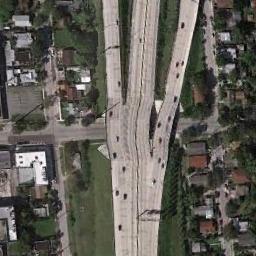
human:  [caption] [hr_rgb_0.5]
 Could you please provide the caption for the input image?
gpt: The overpass is on the grass next to some houses .

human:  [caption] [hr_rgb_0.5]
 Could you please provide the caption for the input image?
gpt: There are four large trucks on the overpass .

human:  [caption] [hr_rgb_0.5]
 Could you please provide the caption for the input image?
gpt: The cross-line overpass is over the road and the overpass is flanked by residential areas .

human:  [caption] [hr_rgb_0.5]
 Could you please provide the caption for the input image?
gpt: There are many trees and buildings beside the overpass .

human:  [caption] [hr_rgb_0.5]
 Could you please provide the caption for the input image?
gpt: There are many buildings and some green trees beside the overpass .